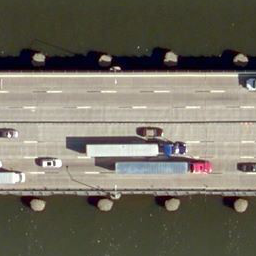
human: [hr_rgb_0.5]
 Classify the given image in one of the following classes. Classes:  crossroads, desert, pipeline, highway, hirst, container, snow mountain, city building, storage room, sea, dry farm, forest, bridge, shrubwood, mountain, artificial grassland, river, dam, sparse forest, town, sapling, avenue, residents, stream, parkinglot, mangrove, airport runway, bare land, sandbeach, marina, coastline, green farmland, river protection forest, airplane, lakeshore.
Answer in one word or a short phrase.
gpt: bridge